Field crop: maize
Growth stage: 1
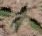
Species: atriplex